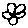
Label: flower